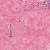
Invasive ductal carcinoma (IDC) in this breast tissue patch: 0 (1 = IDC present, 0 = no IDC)